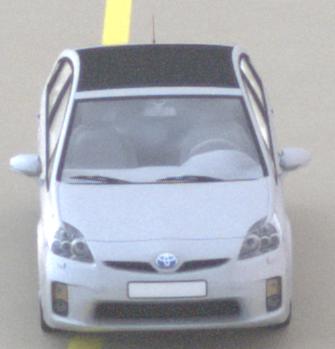
Make: Toyota
Model: Prius 1.5 Hybrid
Detailed model: Prius (HW2)
Model produced from: 2006/03
Model produced until: 2009/06
Doors: 5
Color: white
Road condition: dry road
Daytime: night
Contrast: low contrast